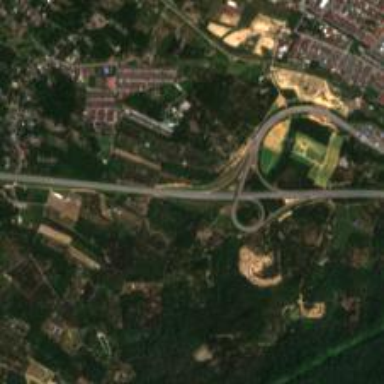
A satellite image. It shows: Motorway junction.